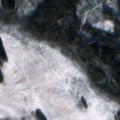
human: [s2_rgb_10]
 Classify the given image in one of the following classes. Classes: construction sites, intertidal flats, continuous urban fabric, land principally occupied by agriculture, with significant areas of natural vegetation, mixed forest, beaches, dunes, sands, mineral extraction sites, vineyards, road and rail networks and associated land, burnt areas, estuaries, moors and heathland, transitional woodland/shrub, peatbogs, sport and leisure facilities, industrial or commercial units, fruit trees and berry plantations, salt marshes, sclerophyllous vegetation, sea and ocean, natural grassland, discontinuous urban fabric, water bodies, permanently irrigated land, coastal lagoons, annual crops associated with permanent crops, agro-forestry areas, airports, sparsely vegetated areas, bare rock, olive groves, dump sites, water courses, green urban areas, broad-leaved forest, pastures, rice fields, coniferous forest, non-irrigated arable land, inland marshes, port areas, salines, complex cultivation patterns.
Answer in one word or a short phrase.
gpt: coniferous forest, mixed forest, transitional woodland/shrub, peatbogs